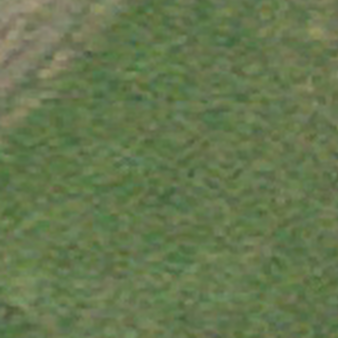
Label: other